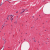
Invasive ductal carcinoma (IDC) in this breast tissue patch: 0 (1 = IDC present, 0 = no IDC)